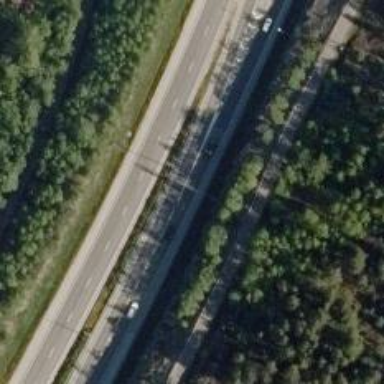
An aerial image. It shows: Trunk link road with asphalt surface.